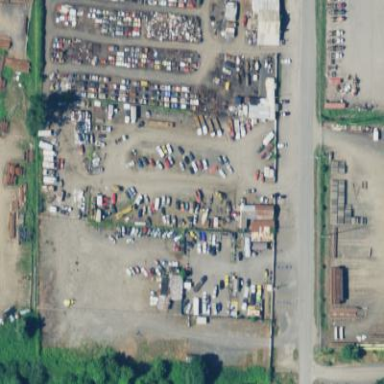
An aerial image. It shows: Scrap yard located in industrial area.